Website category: university
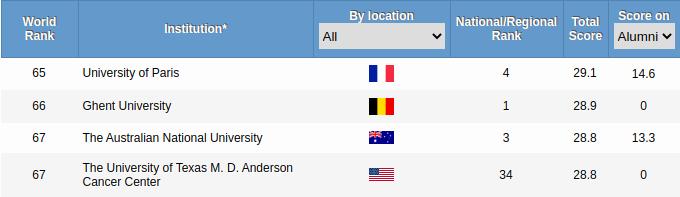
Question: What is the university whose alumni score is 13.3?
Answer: The Australian National University

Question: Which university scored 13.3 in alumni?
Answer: The Australian National University